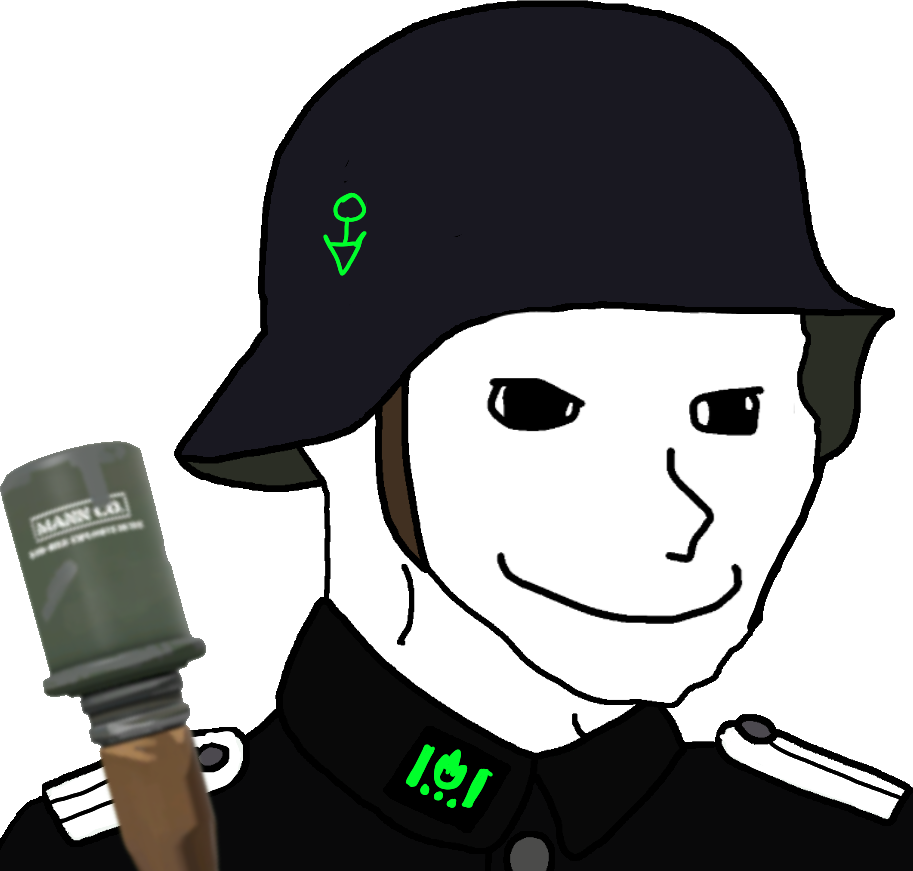
Label: 5_Oomer